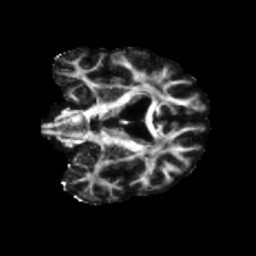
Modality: FA
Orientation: coronal
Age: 68
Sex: male
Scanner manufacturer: siemens
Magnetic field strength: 3 T
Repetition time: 5.47 s
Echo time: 0.0854 s